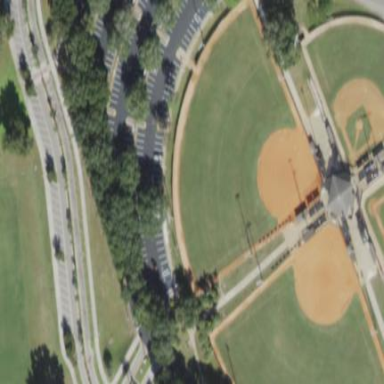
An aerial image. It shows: Baseball pitch for leisure land.